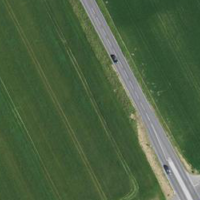
EUNIS habitat code: 52
Species observed at this site:
Galeopsis tetrahit
Nicotiana tabacum